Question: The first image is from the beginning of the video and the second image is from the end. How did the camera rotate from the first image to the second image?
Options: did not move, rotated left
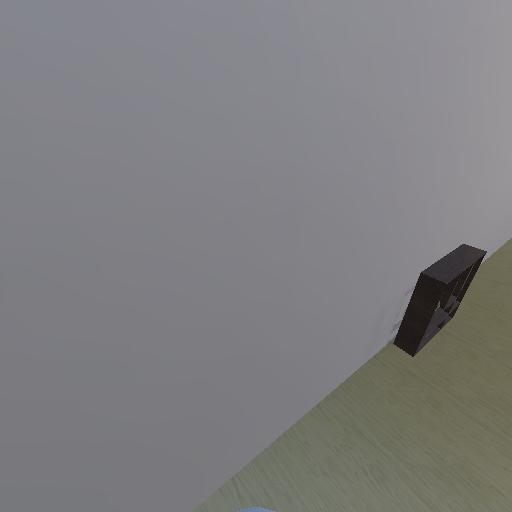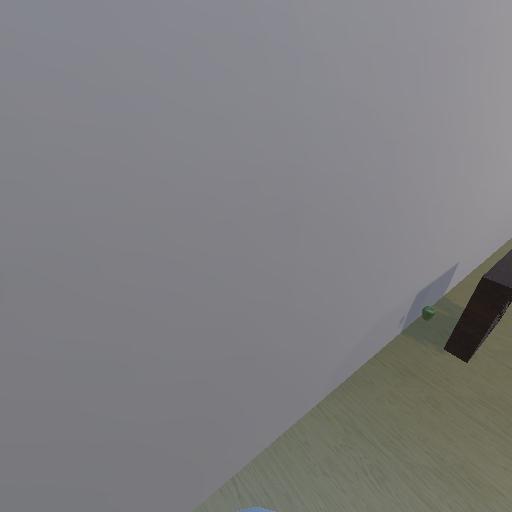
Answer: did not move